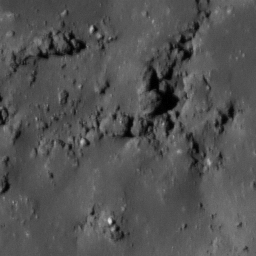
Pit: Tycho 29a
Host crater: Tycho
Host type: impact_melt
Lunar coordinates: latitude -42.847, longitude 348.542